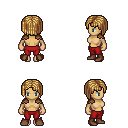
a pixel art fantasy rpg character, female body template, human, tanned skin, leather shoulder armor, red pants, blonde pageboy hairstyle, brown shoes, four views (front, back, left, right), 2x2 character sprite sheet, small pixel art, hard edges, no anti-aliasing